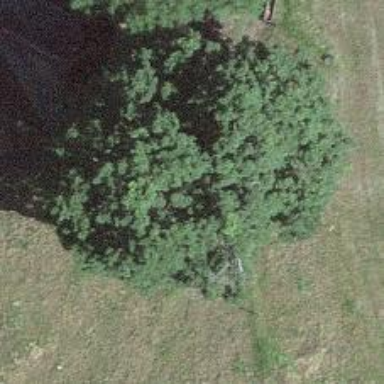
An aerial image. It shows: Single tag "natural: tree."